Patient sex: M
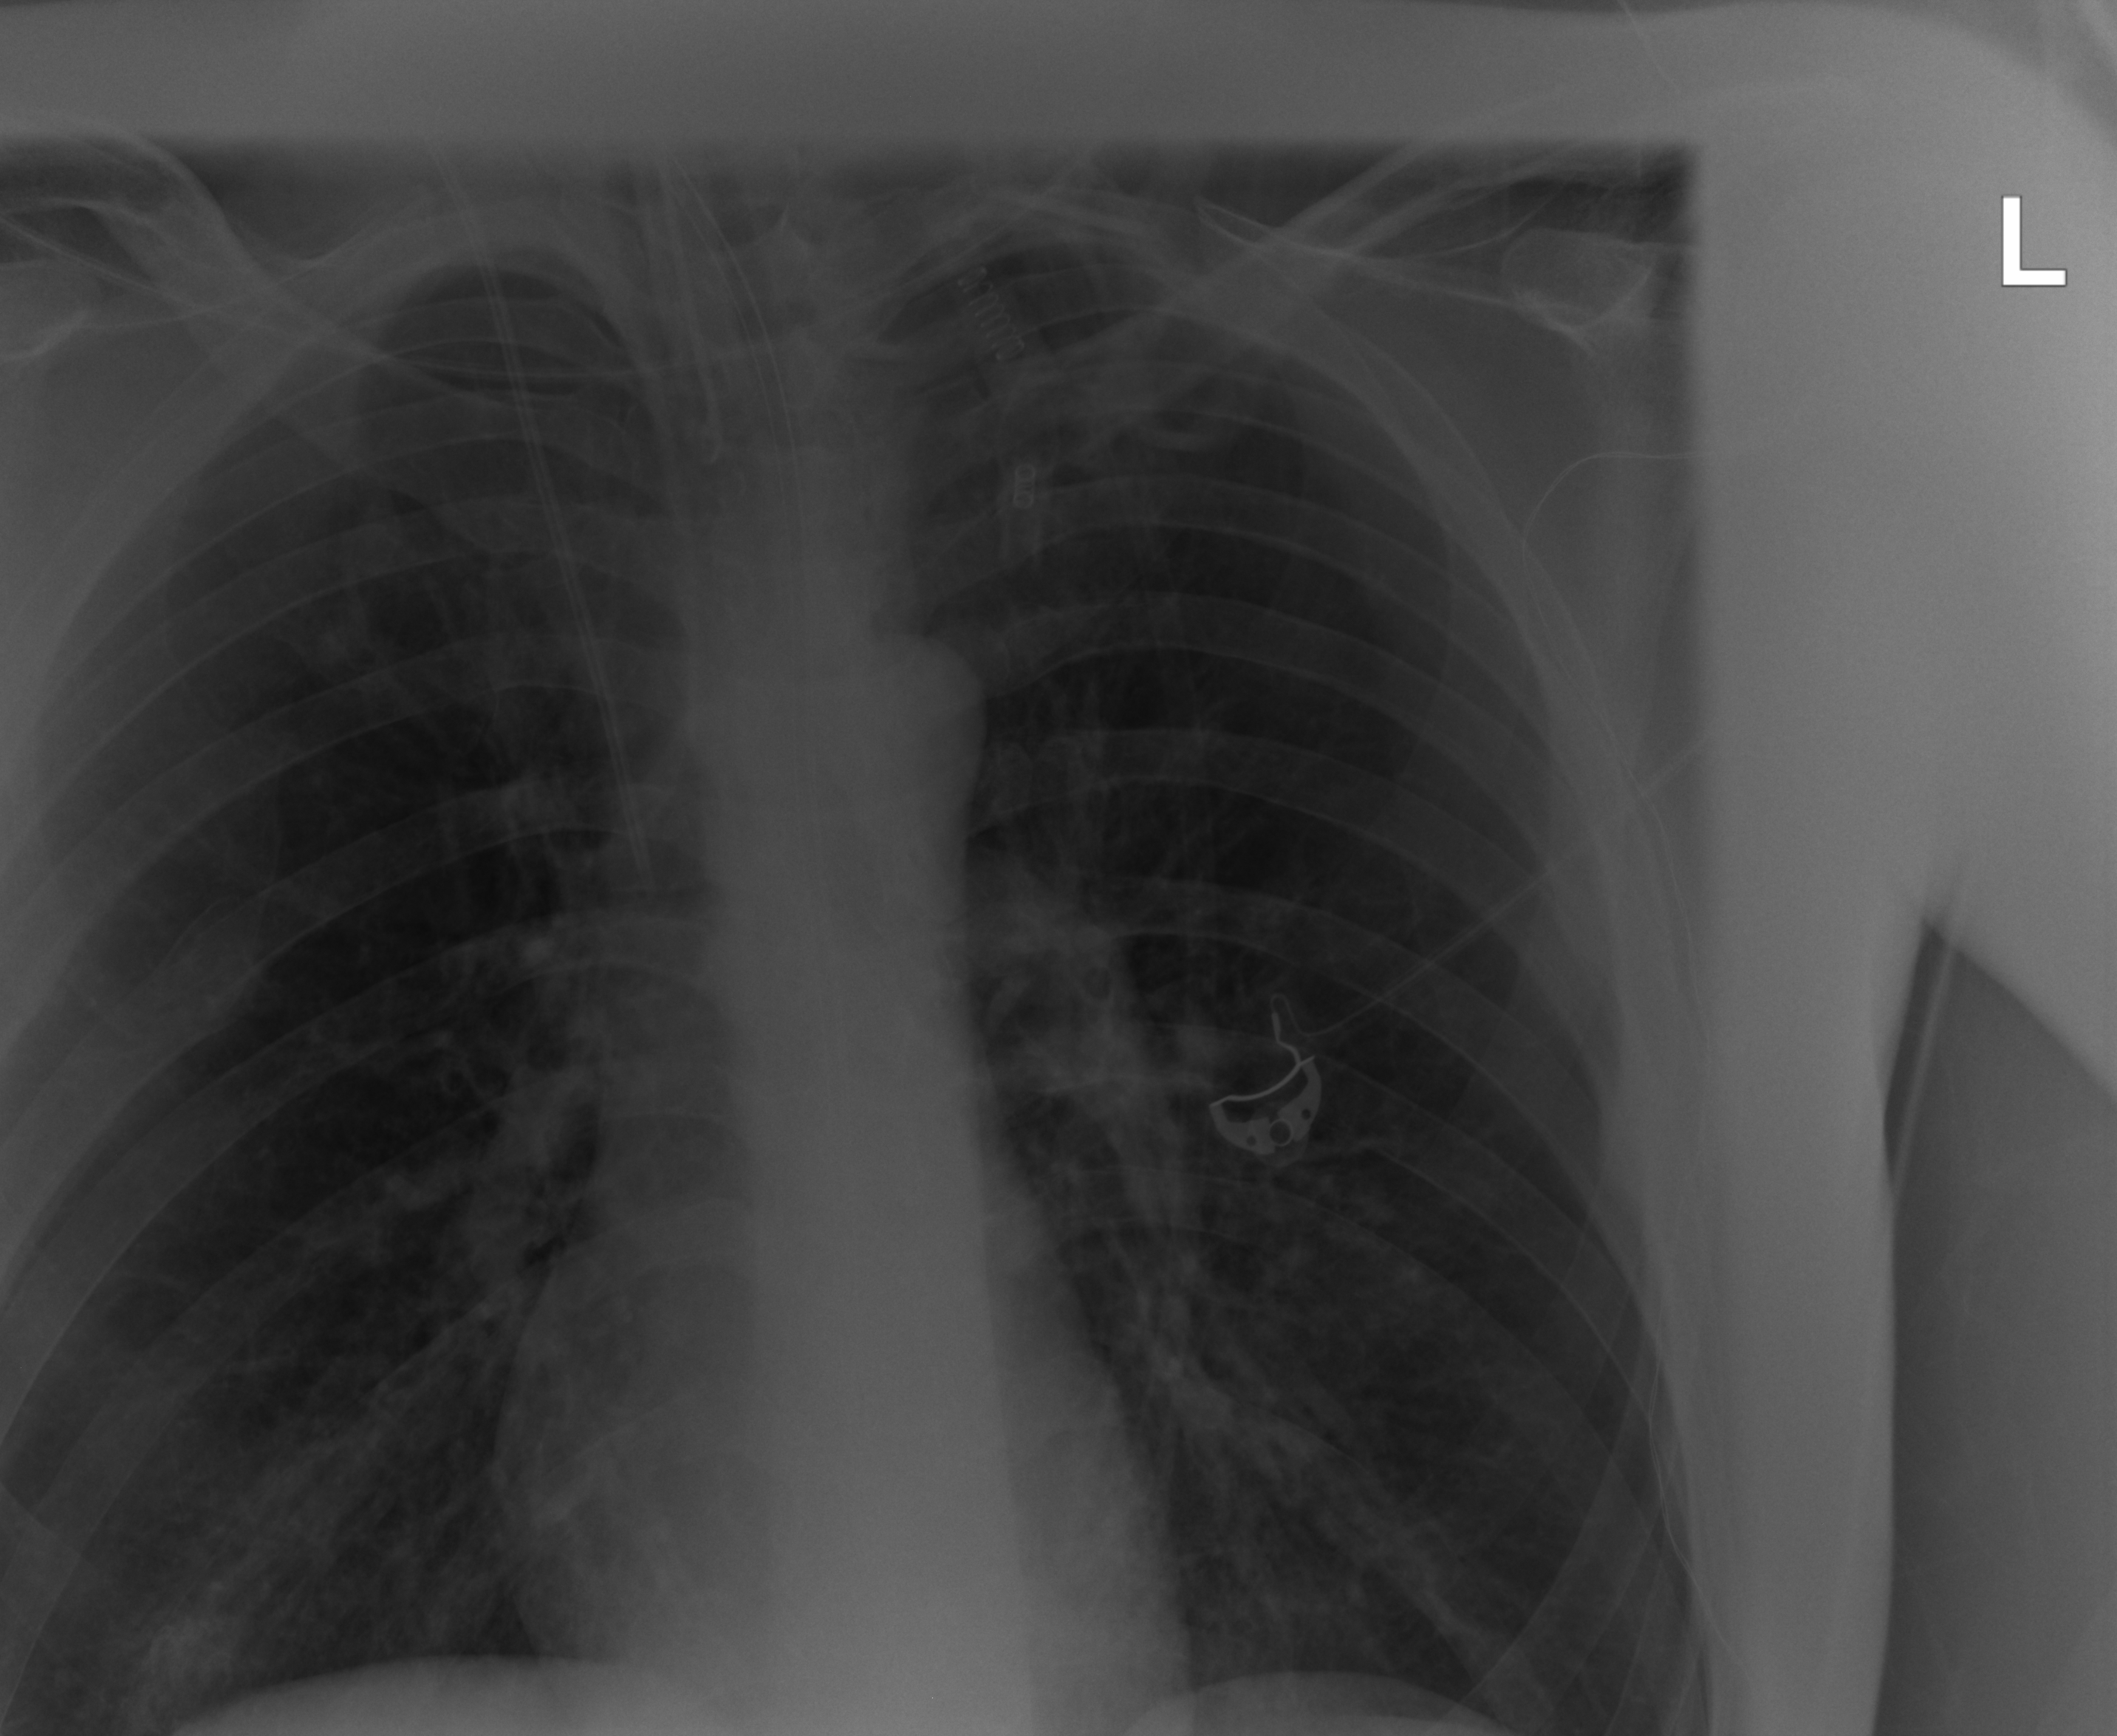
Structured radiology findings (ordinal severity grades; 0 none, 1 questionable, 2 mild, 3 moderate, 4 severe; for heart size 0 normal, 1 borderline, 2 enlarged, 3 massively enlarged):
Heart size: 0
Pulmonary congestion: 0
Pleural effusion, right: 0
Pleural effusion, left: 0
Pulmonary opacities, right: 2
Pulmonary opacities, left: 0
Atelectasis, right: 0
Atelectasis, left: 0